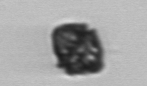
Label: Kryptoperidinium_triquetrum